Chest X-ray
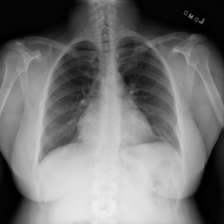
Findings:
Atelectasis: positive
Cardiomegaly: negative
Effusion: negative
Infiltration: negative
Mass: negative
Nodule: negative
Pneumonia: negative
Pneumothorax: negative
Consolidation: negative
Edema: negative
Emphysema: negative
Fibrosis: negative
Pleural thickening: negative
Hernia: negative